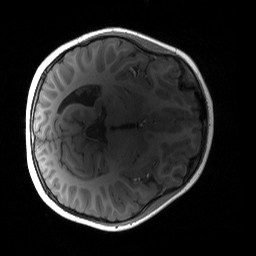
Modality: T1w
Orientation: axial
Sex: female
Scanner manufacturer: siemens
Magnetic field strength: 3 T
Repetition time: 1.9 s
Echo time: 0.00243 s